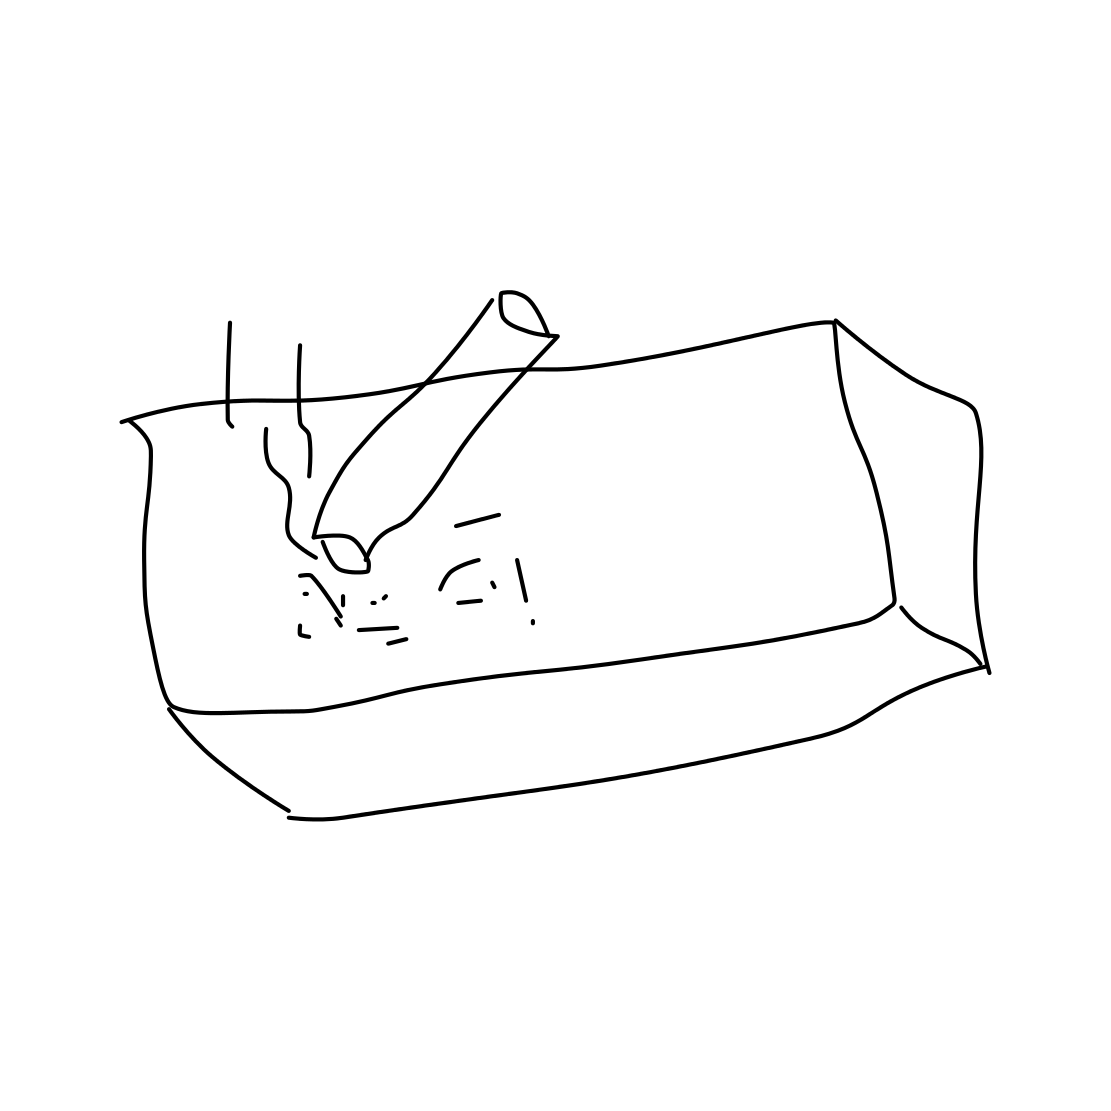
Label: ashtray